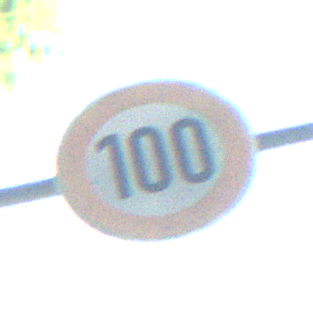
Verkehrszeichen: Geschwindigkeit100
Umgebung: Outdoor, Suburban
Tageszeit: Midday
Wetter: Clear
Licht: Natural
Jahreszeit: NotSpecified
Kontrast: HighContrast